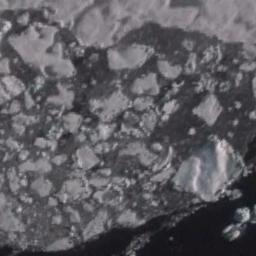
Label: sea_ice